Interaction volume radius: 10 \u00c5
Interaction volume height: 45 \u00c5
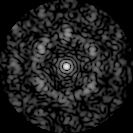
Disorder parameter: 0.7191